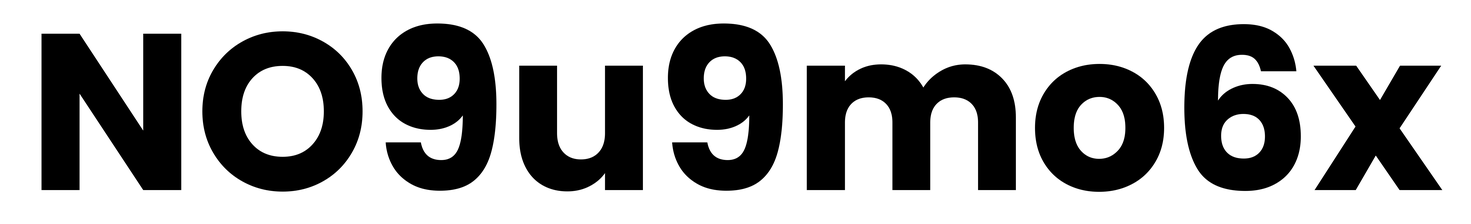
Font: Poppins-Bold